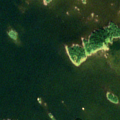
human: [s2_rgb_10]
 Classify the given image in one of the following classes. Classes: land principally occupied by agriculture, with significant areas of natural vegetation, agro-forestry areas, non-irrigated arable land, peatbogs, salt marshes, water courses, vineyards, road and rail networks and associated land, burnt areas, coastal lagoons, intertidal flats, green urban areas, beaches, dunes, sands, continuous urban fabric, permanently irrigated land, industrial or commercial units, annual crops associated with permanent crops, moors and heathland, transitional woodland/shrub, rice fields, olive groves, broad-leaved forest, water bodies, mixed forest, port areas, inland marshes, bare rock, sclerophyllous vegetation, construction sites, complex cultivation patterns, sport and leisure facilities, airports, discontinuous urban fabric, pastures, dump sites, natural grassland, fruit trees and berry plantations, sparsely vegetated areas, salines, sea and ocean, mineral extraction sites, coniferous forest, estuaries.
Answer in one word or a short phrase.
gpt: mixed forest, sea and ocean